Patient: sex F, age 34
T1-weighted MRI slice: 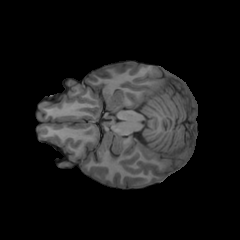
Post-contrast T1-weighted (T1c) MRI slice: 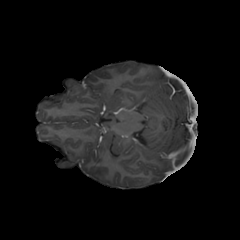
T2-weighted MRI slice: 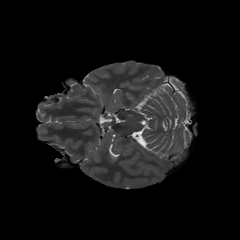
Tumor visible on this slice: yes
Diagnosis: Astrocytoma, IDH-mutant
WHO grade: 3